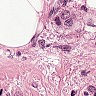
Metastatic tissue present: yes